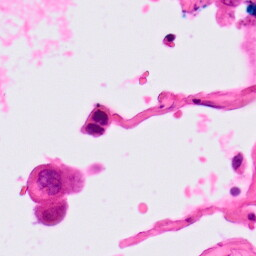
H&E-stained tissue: Lung